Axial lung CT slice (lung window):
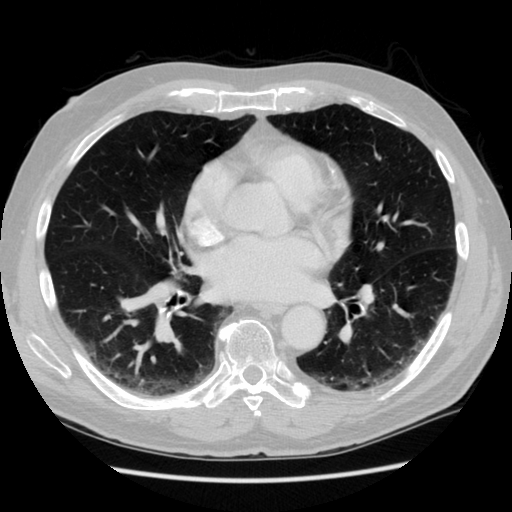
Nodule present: no